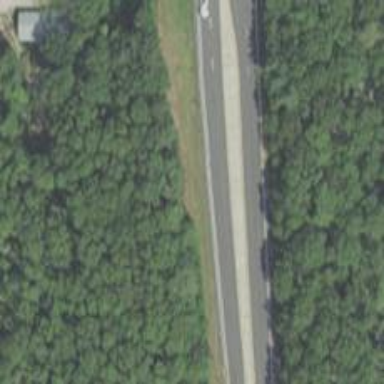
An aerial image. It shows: Secondary road with asphalt surface. It is expressway.